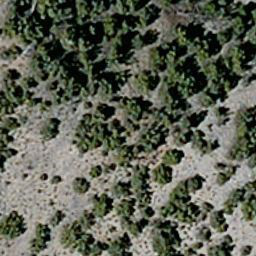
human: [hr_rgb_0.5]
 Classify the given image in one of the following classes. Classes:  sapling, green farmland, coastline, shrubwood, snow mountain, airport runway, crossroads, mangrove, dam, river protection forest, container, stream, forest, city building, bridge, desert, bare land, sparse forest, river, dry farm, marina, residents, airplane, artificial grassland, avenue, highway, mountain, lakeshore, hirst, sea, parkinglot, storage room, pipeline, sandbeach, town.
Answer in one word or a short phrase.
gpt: sparse forest